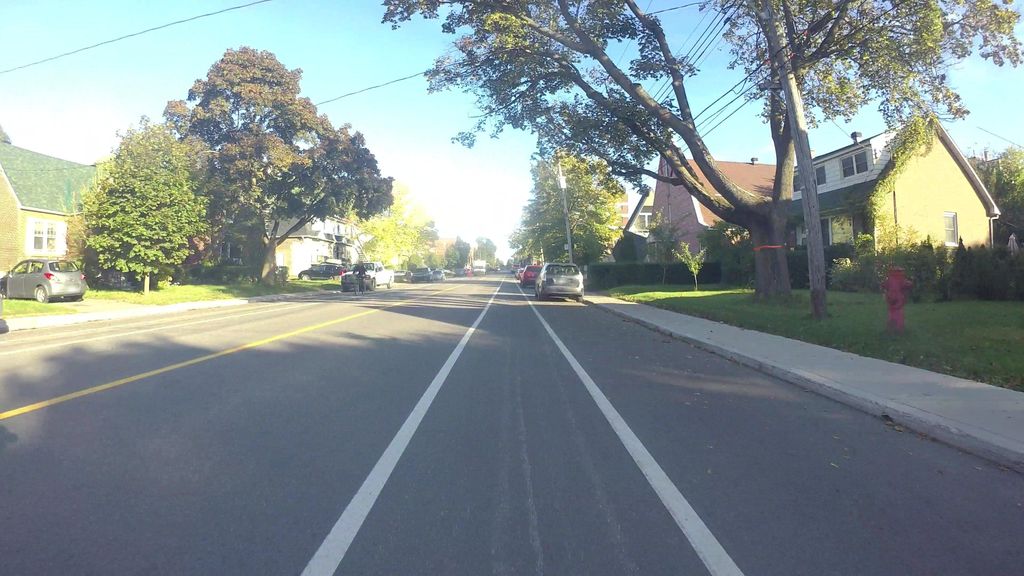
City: montreal